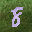
Label: 8